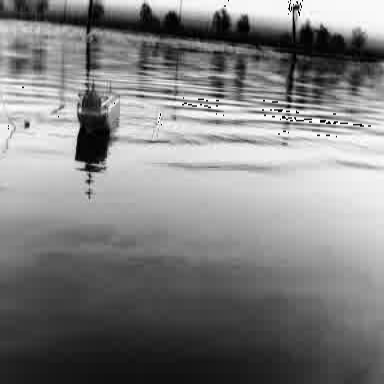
There is a container_ship in the infrared image.